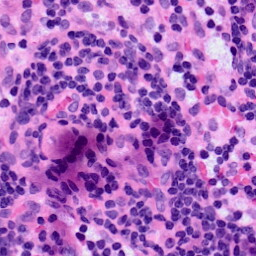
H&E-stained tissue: LymphNode